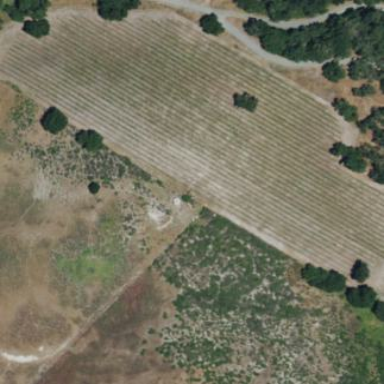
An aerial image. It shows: Vineyard growing grapes.